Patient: sex M, age 66
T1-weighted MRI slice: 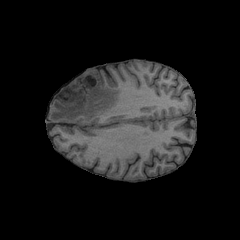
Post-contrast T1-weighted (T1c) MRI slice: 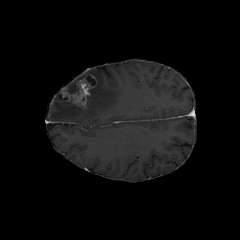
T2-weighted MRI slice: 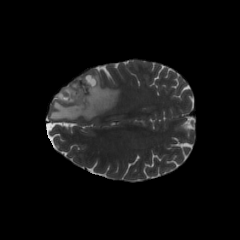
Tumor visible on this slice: yes
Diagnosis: Glioblastoma, IDH-wildtype
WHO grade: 4